Question: Im currently testing a website on a VM in Microsoft Azure, however the site is much slower since moving from a private hosting company.
I have taken a snapshot of the reporting near a peak of its daily traffic.
Do you think it needs more than 2 cores?
Are there any practical tips to speeding up a website on a VM?
Also does anyone feel that a cloud service is better/quicker than a VM? (Im assuming its virtually the same thing...)
Thanking you in advance.
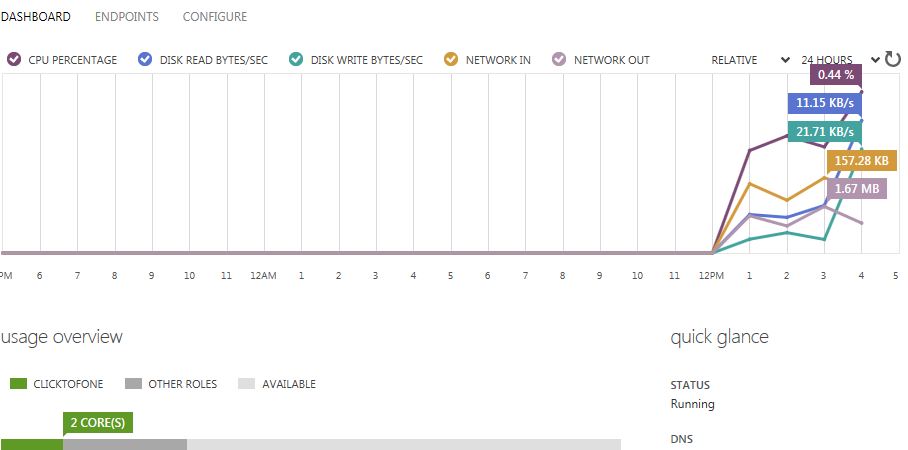
Answer: Your chart shows CPU utilization peaked at 0.44%. It is barely using the CPUs it has, so adding more won't help. All of the metrics in your chart are very low -- the server appears to have much more capacity than you need.
This implies the slowdown is not a hardware resource problem. I would start by looking for a software or configuration problem, a network problem or a problem with the measurement technique.